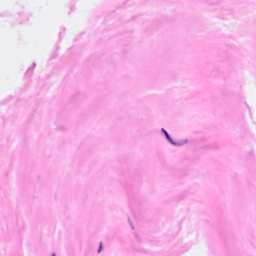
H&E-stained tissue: Breast